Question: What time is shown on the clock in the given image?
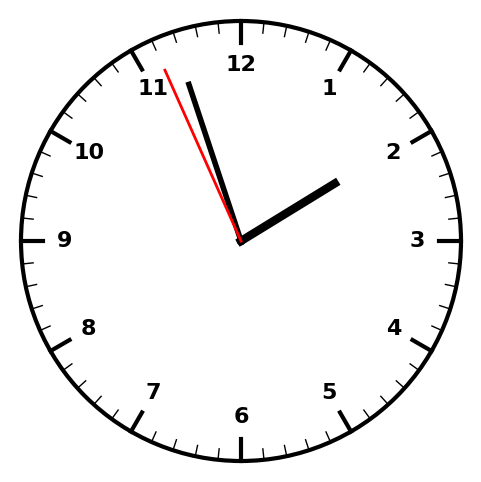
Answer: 01:56:56